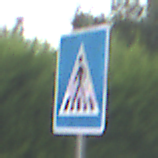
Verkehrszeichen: FussgaengerueberwegRechts
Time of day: SunriseSunset
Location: Outdoor (Urban)
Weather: Clear
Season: NotSpecified
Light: Natural